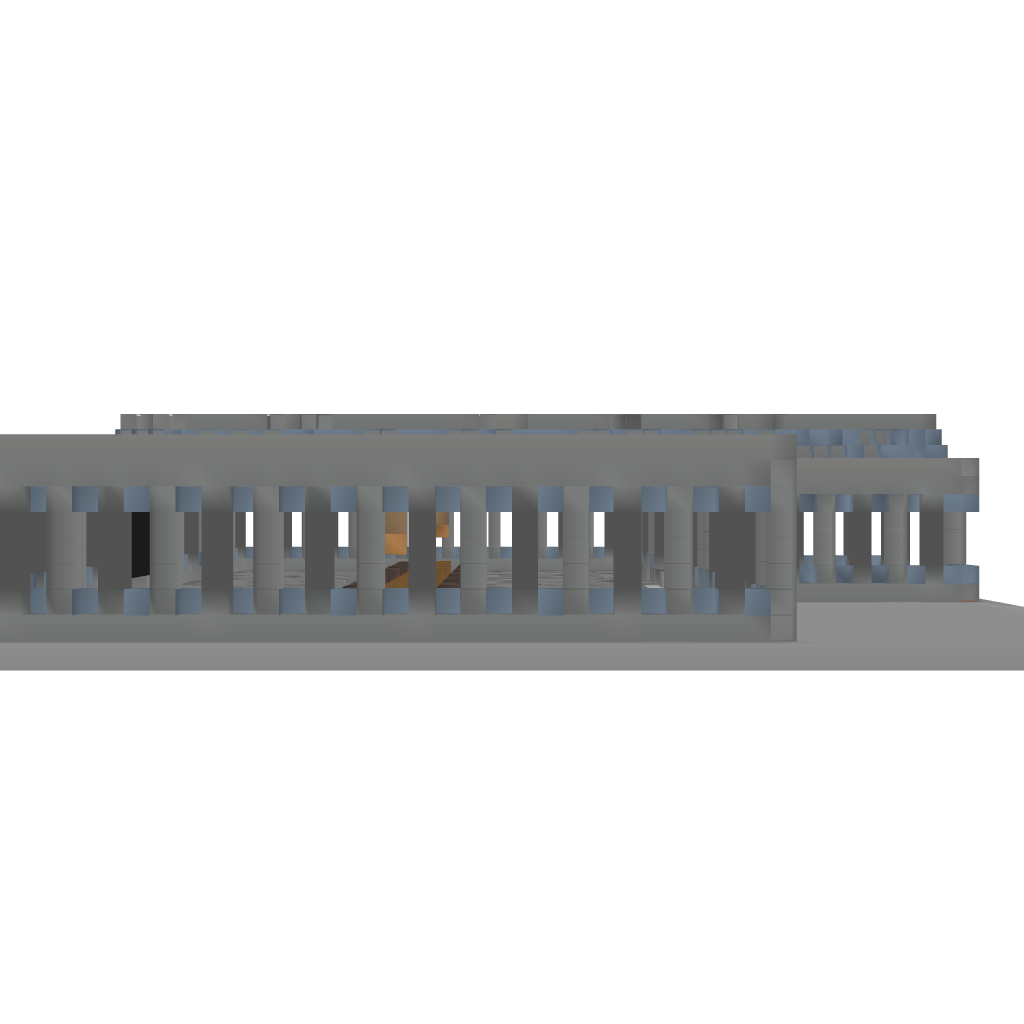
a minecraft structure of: medieval - town hall